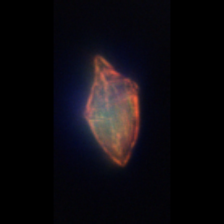
Taxon: Gyrodinium
Group: Dinoflagellates